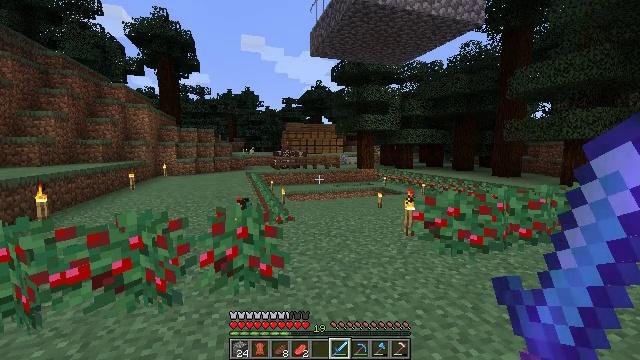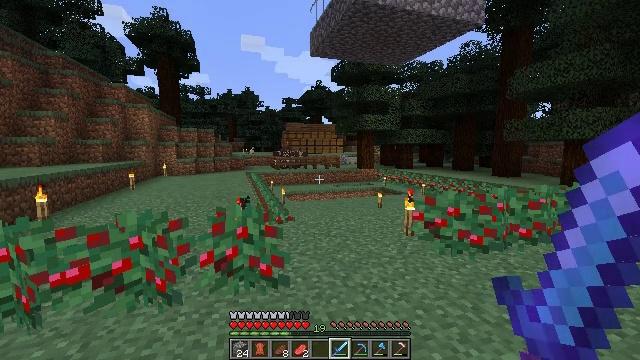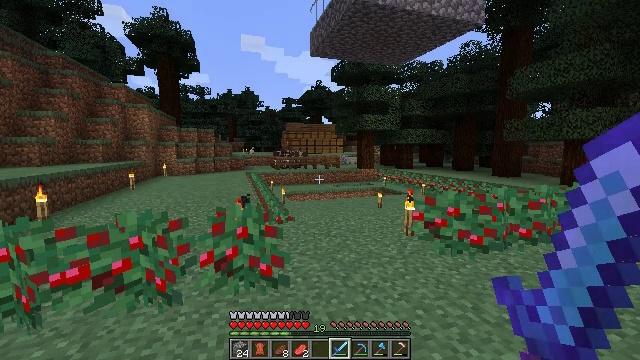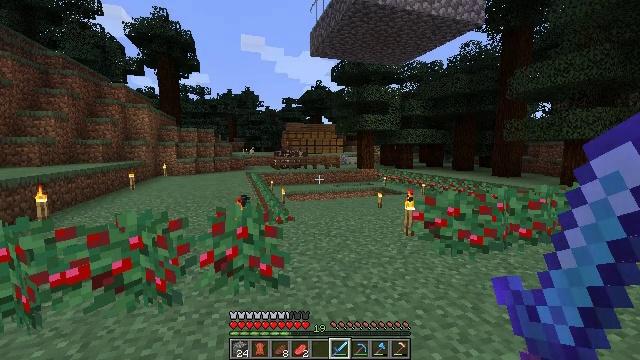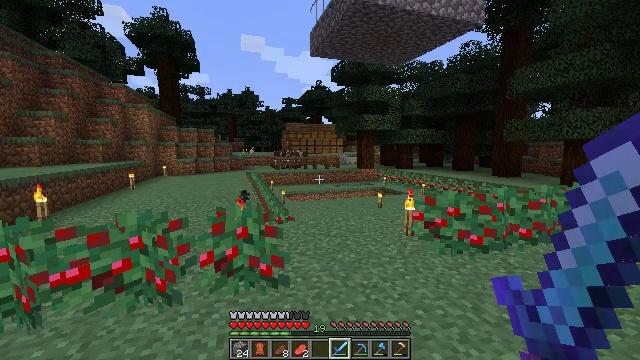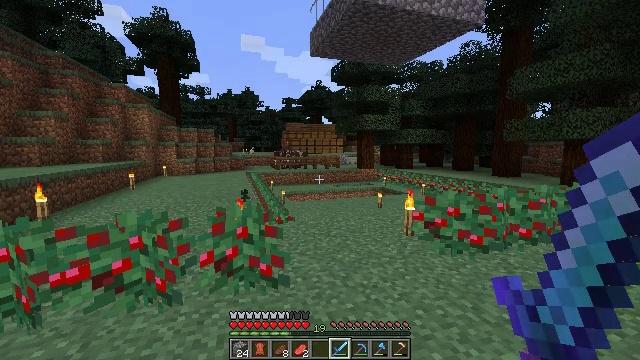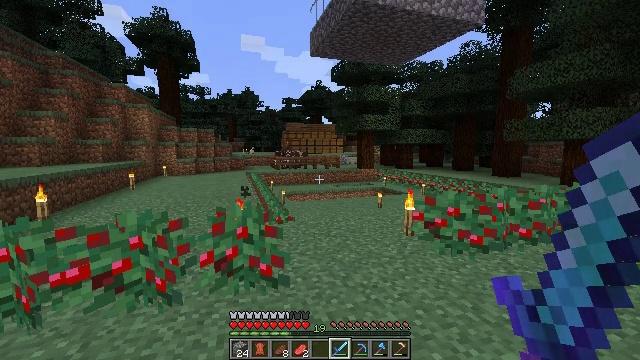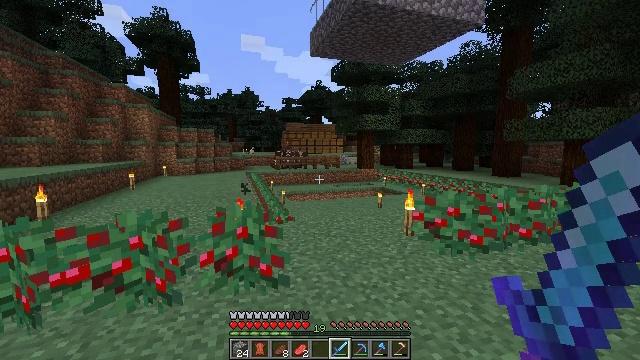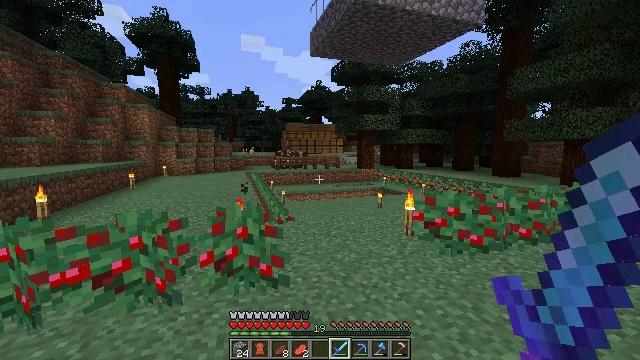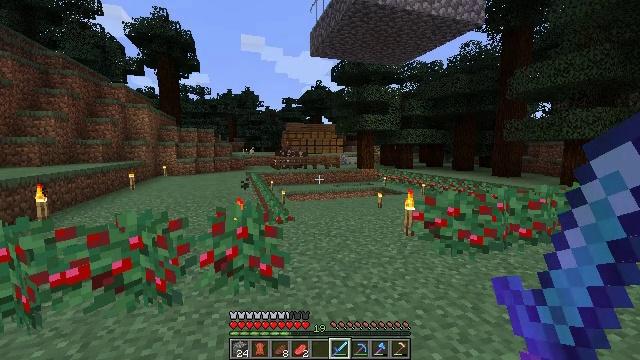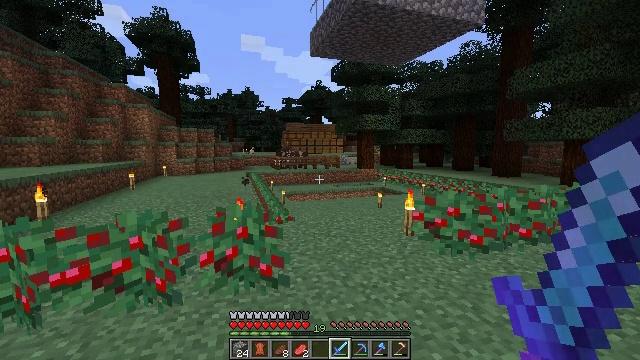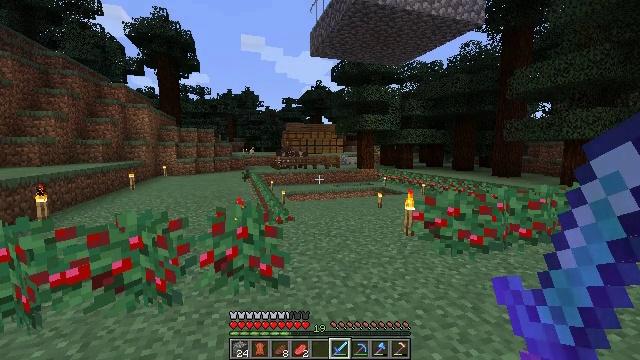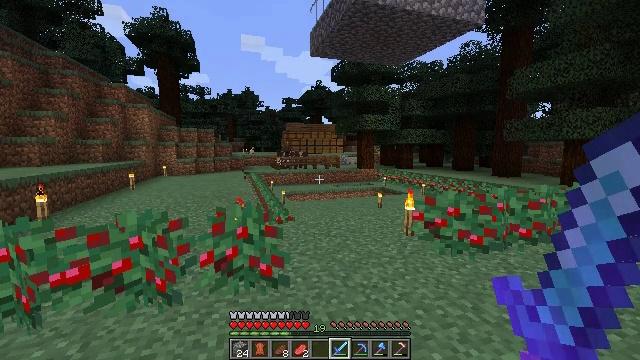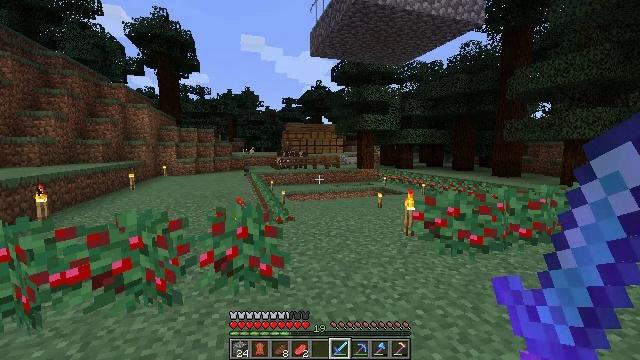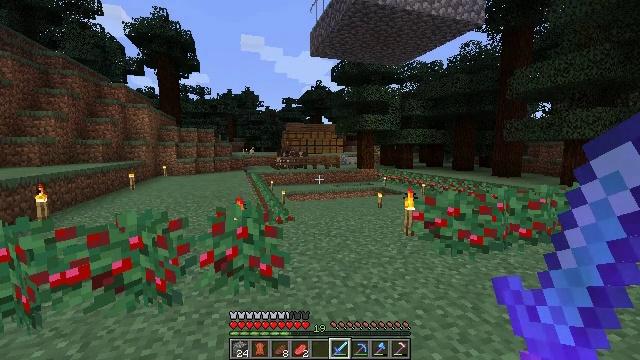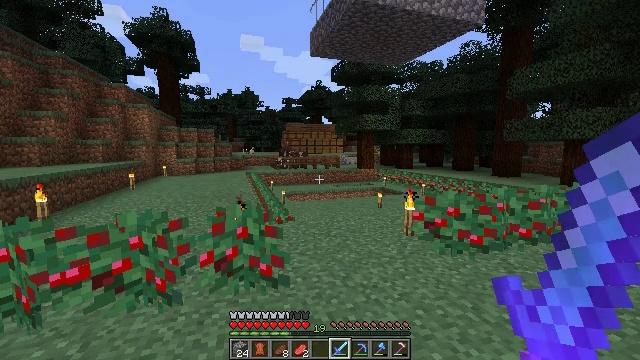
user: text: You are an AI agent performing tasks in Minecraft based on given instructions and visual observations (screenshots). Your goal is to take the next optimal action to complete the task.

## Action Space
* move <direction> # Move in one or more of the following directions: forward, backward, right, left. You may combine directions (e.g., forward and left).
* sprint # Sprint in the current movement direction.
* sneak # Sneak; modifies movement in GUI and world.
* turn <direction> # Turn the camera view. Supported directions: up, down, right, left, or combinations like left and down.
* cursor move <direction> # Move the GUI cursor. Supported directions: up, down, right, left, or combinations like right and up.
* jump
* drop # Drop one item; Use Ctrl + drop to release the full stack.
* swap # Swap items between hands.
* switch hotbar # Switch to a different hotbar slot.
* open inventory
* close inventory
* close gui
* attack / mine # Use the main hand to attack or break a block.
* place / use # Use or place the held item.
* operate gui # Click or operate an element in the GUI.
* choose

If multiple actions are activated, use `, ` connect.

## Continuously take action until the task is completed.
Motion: motion action
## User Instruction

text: Break the mature wheat plants.
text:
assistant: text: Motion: no_op
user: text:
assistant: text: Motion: no_op
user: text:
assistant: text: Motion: no_op
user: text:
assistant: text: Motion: no_op
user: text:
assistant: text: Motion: no_op
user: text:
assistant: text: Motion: no_op
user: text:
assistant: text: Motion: no_op
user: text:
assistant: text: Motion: no_op
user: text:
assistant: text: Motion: no_op
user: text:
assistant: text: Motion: no_op
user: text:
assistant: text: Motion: no_op
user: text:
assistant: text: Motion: no_op
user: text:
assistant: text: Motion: no_op
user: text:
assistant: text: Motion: no_op
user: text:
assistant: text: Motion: no_op
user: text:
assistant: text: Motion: no_op
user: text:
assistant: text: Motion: no_op
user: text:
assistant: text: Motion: no_op
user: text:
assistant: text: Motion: no_op
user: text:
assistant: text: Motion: no_op
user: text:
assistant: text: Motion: no_op
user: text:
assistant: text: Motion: no_op
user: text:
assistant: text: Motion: no_op
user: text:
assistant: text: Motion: no_op
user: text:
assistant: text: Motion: no_op
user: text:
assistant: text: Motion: no_op
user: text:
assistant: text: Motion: no_op
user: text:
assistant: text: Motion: no_op
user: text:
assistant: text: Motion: no_op
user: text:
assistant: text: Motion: no_op